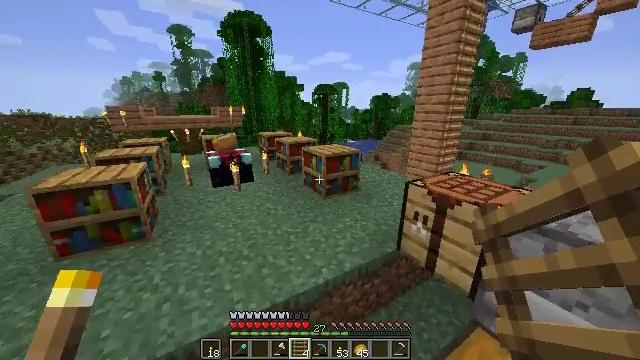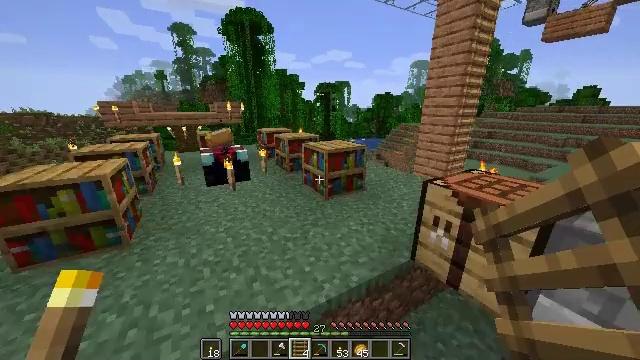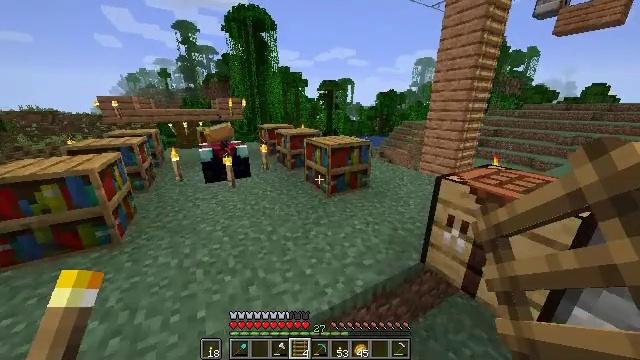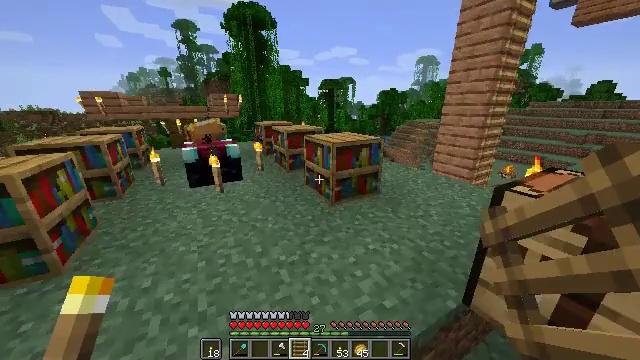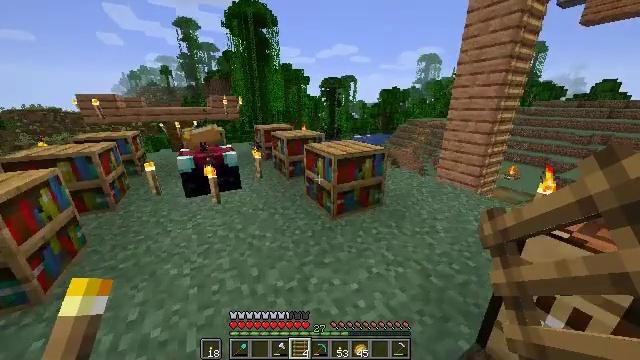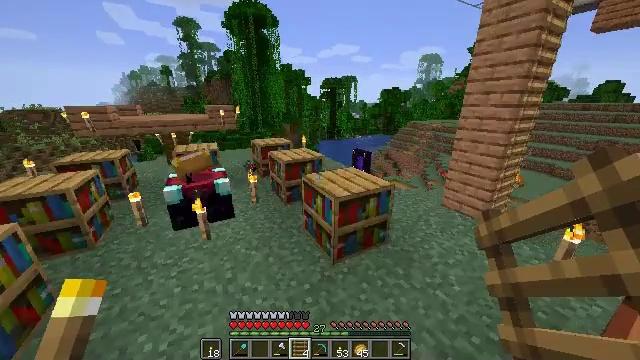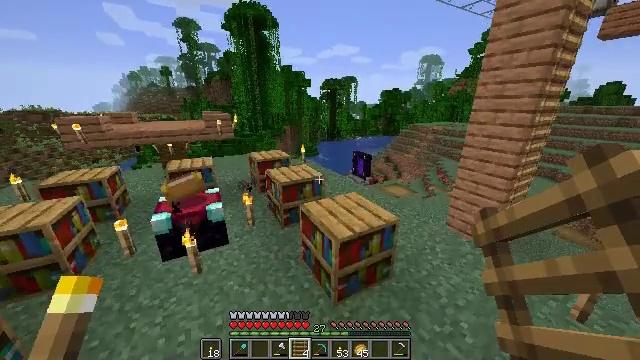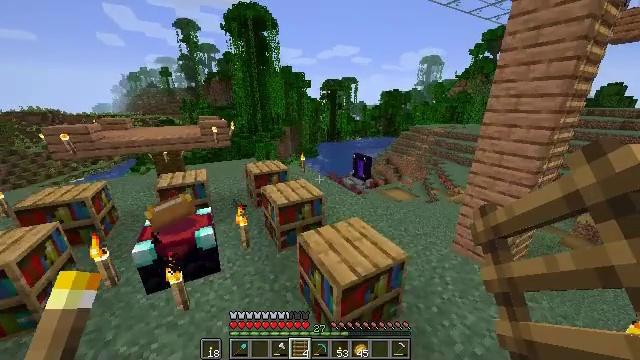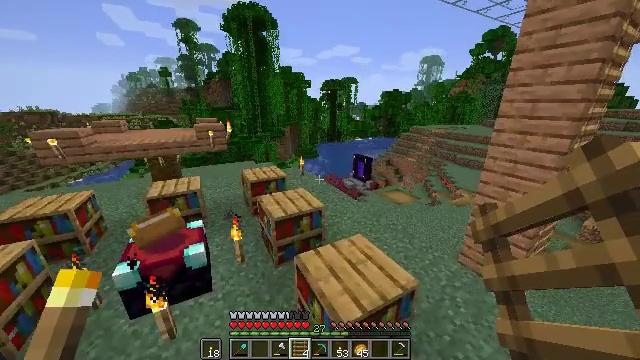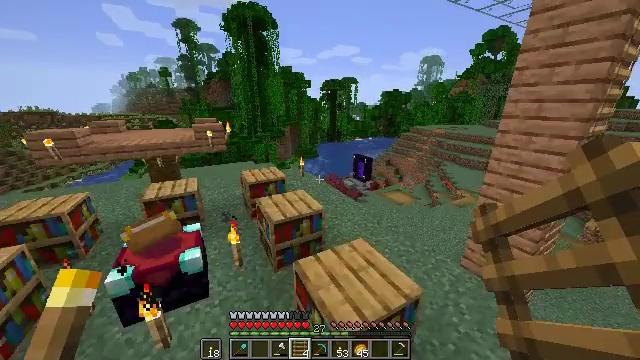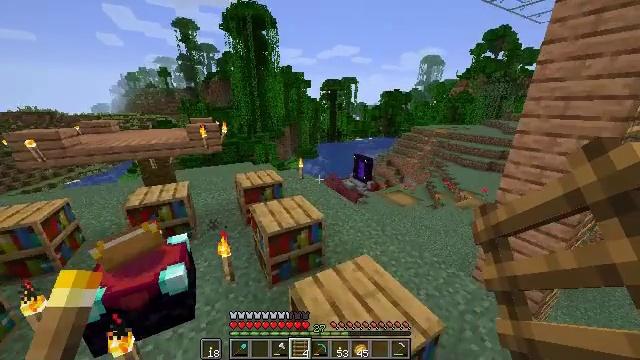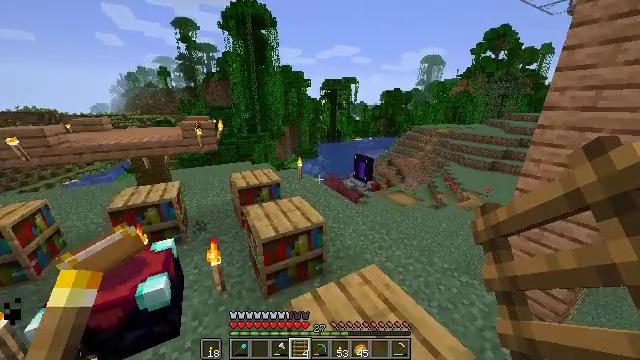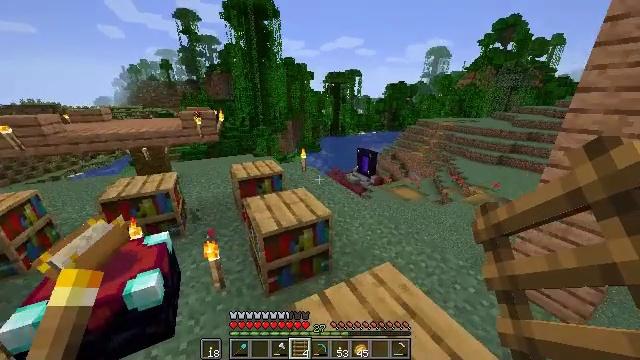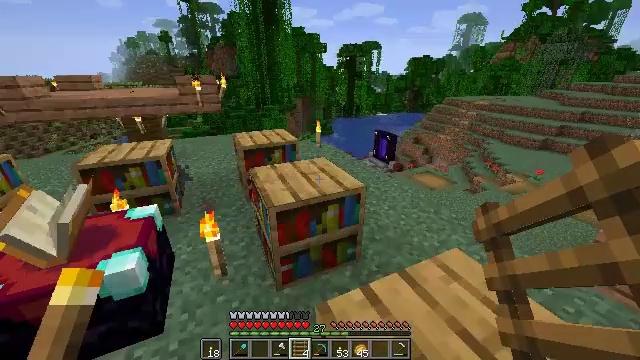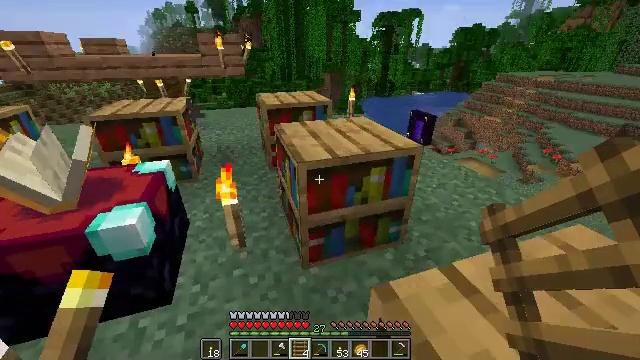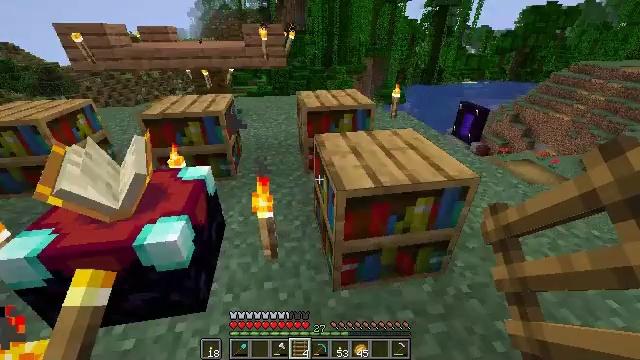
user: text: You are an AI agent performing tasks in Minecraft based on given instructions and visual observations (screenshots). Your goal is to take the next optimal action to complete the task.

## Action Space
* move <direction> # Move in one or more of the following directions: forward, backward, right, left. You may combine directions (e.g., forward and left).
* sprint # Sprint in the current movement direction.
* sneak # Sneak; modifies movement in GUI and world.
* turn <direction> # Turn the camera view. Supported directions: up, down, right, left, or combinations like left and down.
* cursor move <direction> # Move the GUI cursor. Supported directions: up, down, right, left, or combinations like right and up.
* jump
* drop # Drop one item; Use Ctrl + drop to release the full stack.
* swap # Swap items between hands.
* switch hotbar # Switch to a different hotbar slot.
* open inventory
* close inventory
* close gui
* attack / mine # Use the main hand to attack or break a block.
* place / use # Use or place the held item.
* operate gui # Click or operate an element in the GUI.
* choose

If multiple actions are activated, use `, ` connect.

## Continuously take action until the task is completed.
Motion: motion action
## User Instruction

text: Collect the ladder block.
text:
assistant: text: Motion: move forward, jump
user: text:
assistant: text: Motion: move forward, jump
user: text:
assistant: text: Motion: move forward, sprint, jump
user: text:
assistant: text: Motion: move forward, sprint, jump
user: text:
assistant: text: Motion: move forward, sprint, jump
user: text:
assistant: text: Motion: move forward, sprint, jump
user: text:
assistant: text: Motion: move forward, jump
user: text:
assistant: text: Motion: move forward, jump
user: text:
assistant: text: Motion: move forward, jump
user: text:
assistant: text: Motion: move forward, jump
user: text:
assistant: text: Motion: move forward, jump
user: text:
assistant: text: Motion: move forward, turn down, jump
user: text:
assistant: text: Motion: move forward, turn left and down, jump
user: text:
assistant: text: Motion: move forward, sprint, turn left and down, jump
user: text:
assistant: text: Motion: move forward, sprint, turn left and down, jump
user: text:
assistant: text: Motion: move forward, sprint, turn left and down, jump
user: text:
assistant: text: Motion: move forward, sprint, turn left, jump
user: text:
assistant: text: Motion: move forward, turn left, jump
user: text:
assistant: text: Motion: move forward, jump
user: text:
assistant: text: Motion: move forward, jump
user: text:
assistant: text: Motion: move forward, jump
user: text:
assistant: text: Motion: move forward, jump
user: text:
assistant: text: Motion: move forward, jump
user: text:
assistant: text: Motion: move forward, turn left, jump
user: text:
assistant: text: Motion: move forward, turn left, jump
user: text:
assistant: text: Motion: move forward, sprint, turn left and down, jump
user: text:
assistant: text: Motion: move forward, sprint, turn left, jump
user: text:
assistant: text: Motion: move forward, sprint, turn left, jump
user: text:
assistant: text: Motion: move forward, turn left, jump
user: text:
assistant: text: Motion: move forward, turn left, jump